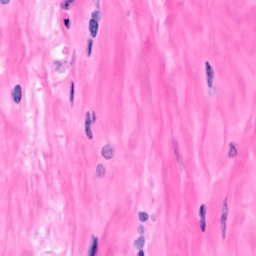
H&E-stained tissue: Breast